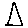
Label: triangle